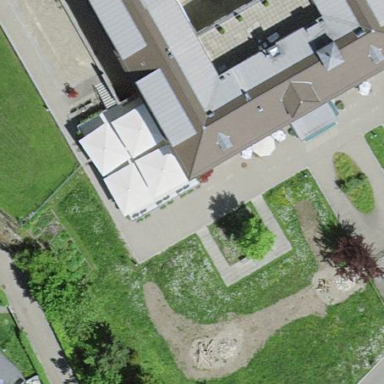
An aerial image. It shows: Lovely park for leisure and relaxation.